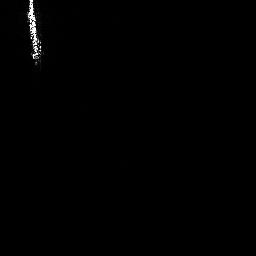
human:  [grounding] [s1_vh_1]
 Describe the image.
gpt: In the satellite image, there is  <ref>1 medium ship </ref> <box>[[9, 0, 15, 25, 0]]</box> located at top left.